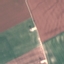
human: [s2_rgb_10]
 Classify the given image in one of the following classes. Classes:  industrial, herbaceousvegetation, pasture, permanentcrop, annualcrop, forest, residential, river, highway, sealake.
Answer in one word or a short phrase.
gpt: AnnualCrop